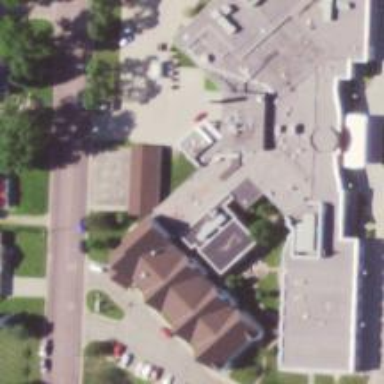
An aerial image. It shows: Hospital building providing healthcare services.